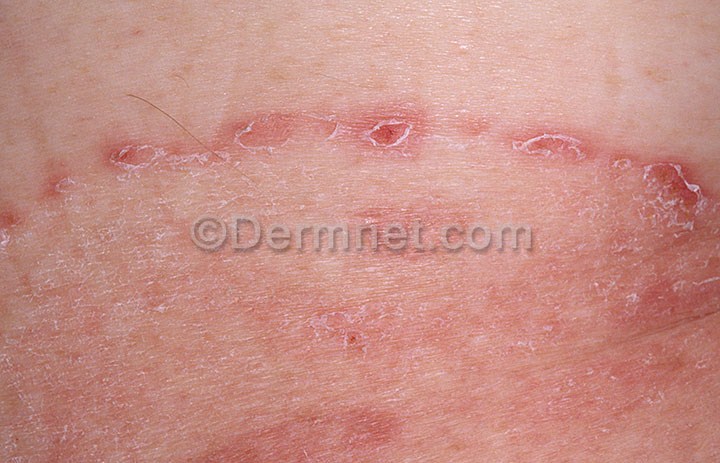
Disease: Tinea Ringworm Candidiasis and other Fungal Infections